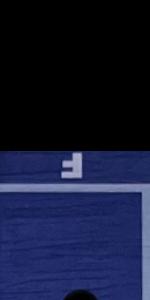
Label: Empty